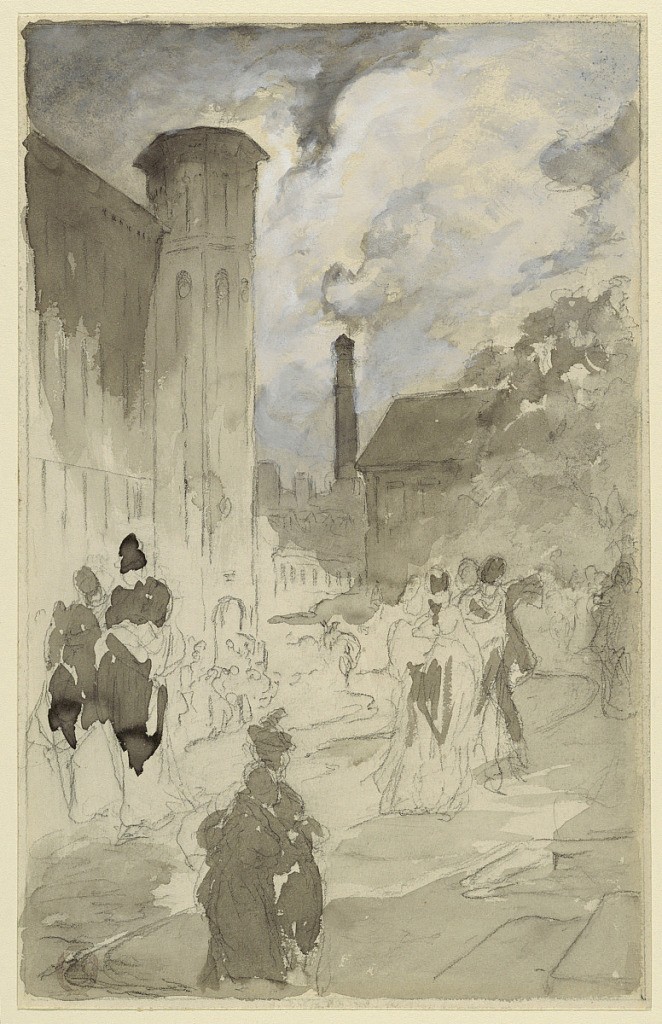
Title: Town Square (Study for an Illustration)
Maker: Walter Shirlaw, American, b. Scotland, 1838–1909
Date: ca. 1900
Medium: Brush and watercolor, black crayon on paper
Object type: Drawing
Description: At left is the corner of an Italian Gothic church. A lighthouse rises in the background above a crenelated wall. At right are a house and a tree. Groups of people in fantastic attire are shown.